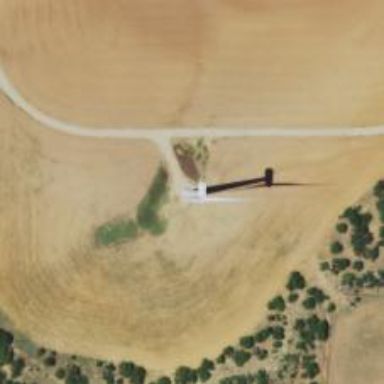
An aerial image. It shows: Wind generator using wind turbines of horizontal axis.